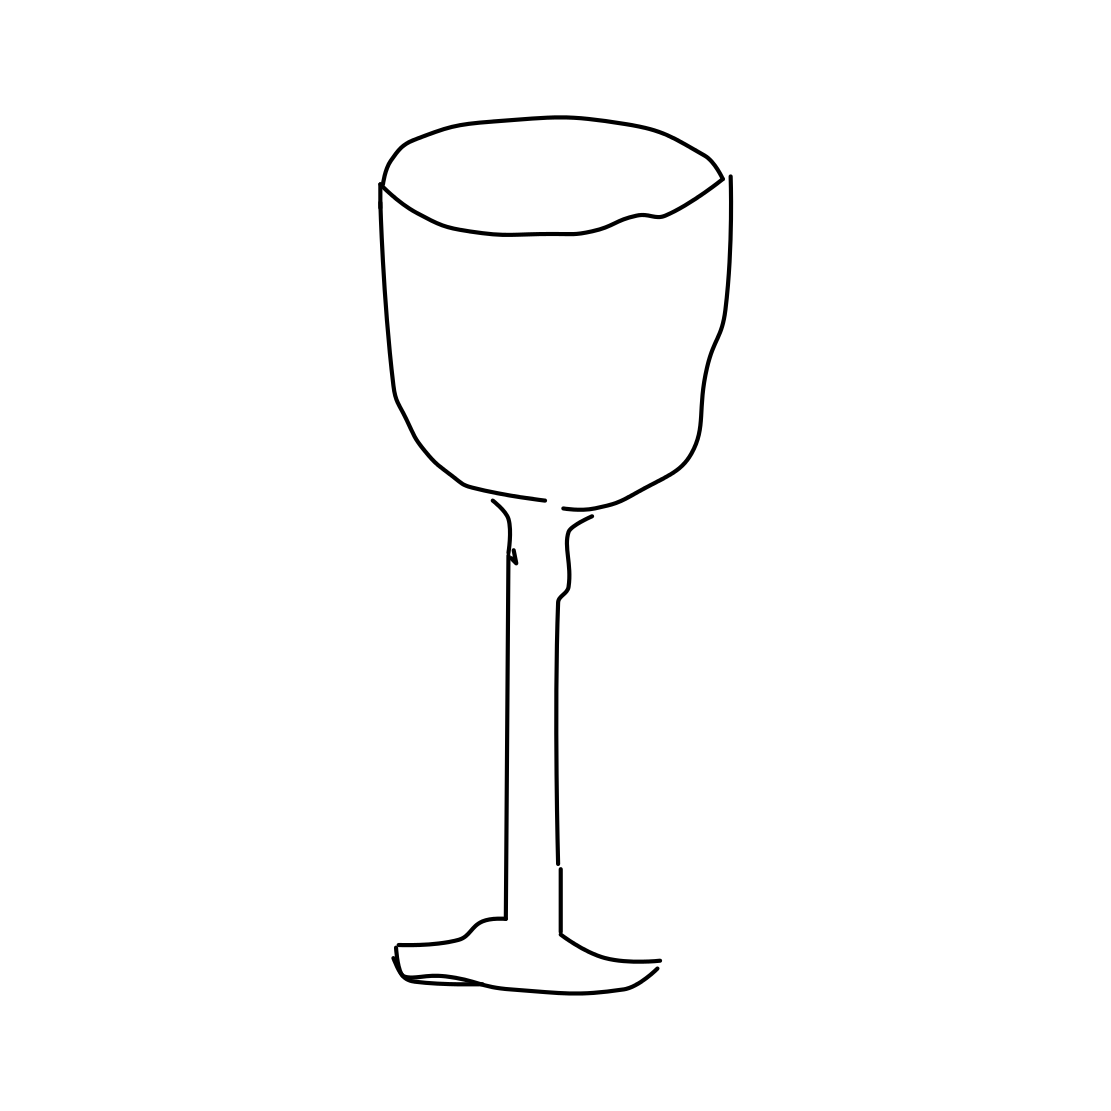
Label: wineglass